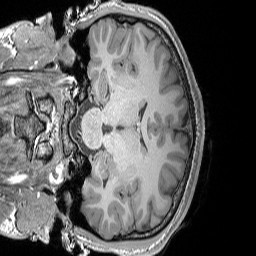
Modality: T1w
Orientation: coronal
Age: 18
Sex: male
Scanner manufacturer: siemens
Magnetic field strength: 3 T
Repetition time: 1.9 s
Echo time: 0.00302 s